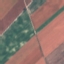
Land use / land cover class: AnnualCrop